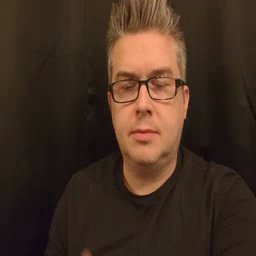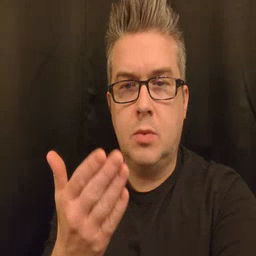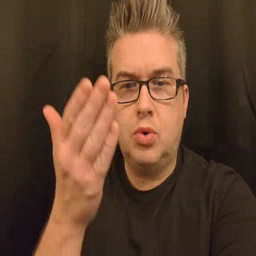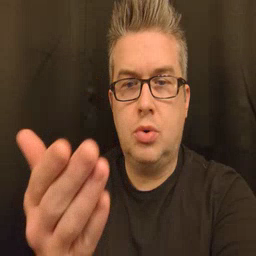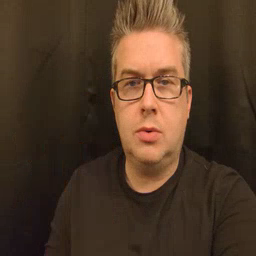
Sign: boat